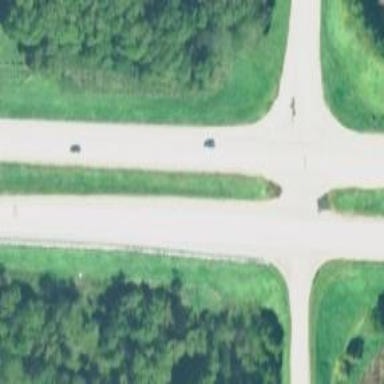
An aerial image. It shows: This is trunk highway with motorroad.